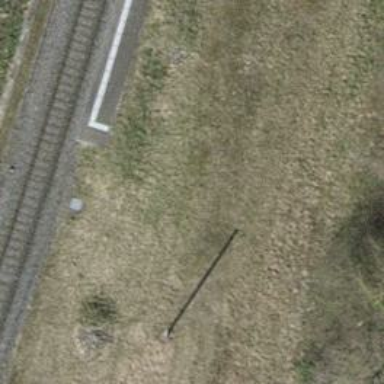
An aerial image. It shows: Abandoned railway.